Question: I am populating a complex view-model using MVC4. I am populating like this
'''
var job = @Html.Raw(Json.Encode(Model.job));
var customer = @Html.Raw(Json.Encode(Model.customer));
var listTasks = @Html.Raw(Json.Encode(Model.Tasks));
var estimateMaterials = @Html.Raw(Json.Encode(Model.estimateMaterials));
var estimate = @Html.Raw(Json.Encode(Model.estimate));
var JobPost = {
customer: customer,
job: job,
listTasks: ko.observableArray(listTasks),
estimateMaterials: ko.observableArray(estimateMaterials),
estimate: ko.observable()
};
ko.applyBindings(JobPost, document.getElementById("update-job-form"));
'''
Now, the object 'estimateMaterials' is being populated to a row. And to that row, I want to add 'Remove' to each row and 'Add button' at the bottom of the table like this

Then I saw, <URL> on adding / deleting row easily.
The forked fiddle is: <URL>
In that there is a snippet like this
'''
self.addLine = function() { self.lines.push(new CartLine()) };
self.removeLine = function(line) { self.lines.remove(line) };
'''
I would like to implement something like that to my observable array
'estimateMaterials: ko.observableArray(estimateMaterials)'
Is this possible to add methods like this?
P.S: I am adding / deleting by cloning a row / removing closest tr respectively using jquery. I am seeking a cleaner way.
The main problem I am facing here is how to access the object in the 'observableArray'
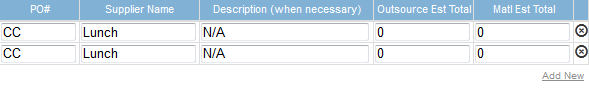
Answer: I might have understood your question incorrectly, have a look at the below and let me know if you have any questions
'''
function EstimateMaterialLine() {
var self = this;
self.EstMatlID = ko.observable();
//other observables to follow
}
var job = @Html.Raw(Json.Encode(Model.job));
var customer = @Html.Raw(Json.Encode(Model.customer));
var listTasks = @Html.Raw(Json.Encode(Model.Tasks));
var estimateMaterials = @Html.Raw(Json.Encode(Model.estimateMaterials));
var estimate = @Html.Raw(Json.Encode(Model.estimate));
var JobPostViewModel = function(){
var self = this;
self.customer = ko.observable(customer);
self.job = ko.observable(job);
self.listTasks = ko.observableArray(listTasks);
self.estimateMaterials = ko.observableArray(estimateMaterials);
self.estimate = ko.observable(estimate);
self.removeEstimateMaterial = function(line) {
self.estimateMaterials.remove(line)
};
self.addEstimateMaterial = function() {
self.estimateMaterials.push(new EstimateMaterialLine())
};
};
var model = new JobPostViewModel();
ko.applyBindings(model, document.getElementById("update-job-form"));
'''
So lets say you have a table, then you can use it like so:
'''
<table data-bind="foreach: estimateMaterials">
<tr>
<td> <input type="button" value="delete" data-bind="click: $root.removeEstimateMaterials"/> </td>
<tr>
</table>
<input type="button" value="Add" data-bind="click: $root.addEstimateMaterials"/>
'''